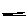
Label: line